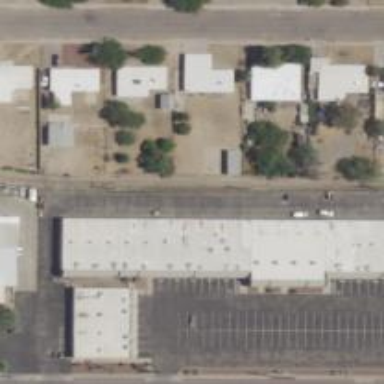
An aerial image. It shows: Alleyway designated as service road.